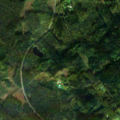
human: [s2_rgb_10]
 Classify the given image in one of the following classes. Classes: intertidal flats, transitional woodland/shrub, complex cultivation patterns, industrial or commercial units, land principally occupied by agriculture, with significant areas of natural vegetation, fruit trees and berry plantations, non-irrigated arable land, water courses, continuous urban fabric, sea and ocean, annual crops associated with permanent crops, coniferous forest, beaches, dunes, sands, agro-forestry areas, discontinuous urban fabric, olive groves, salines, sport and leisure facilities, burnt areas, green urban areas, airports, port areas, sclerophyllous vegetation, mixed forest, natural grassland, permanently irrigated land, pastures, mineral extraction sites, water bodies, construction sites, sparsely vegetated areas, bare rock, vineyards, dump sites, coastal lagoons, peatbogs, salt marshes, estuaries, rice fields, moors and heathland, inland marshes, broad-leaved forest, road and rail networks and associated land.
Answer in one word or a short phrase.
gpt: coniferous forest, mixed forest, transitional woodland/shrub